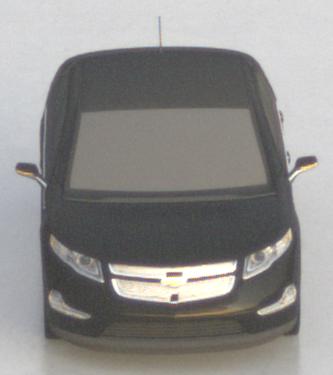
Make: Chevrolet
Model: Volt
Detailed model: Volt
Model produced from: 2011/11
Model produced until: 2014/08
Doors: 5
Color: black
Road condition: wet road
Daytime: sunrise or sunset
Contrast: low contrast